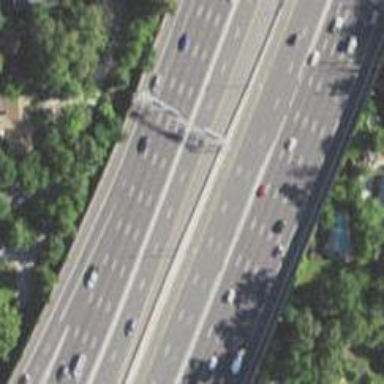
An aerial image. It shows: Motorway junction.